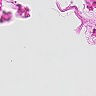
Metastatic tissue present: no